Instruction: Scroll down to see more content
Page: traveler
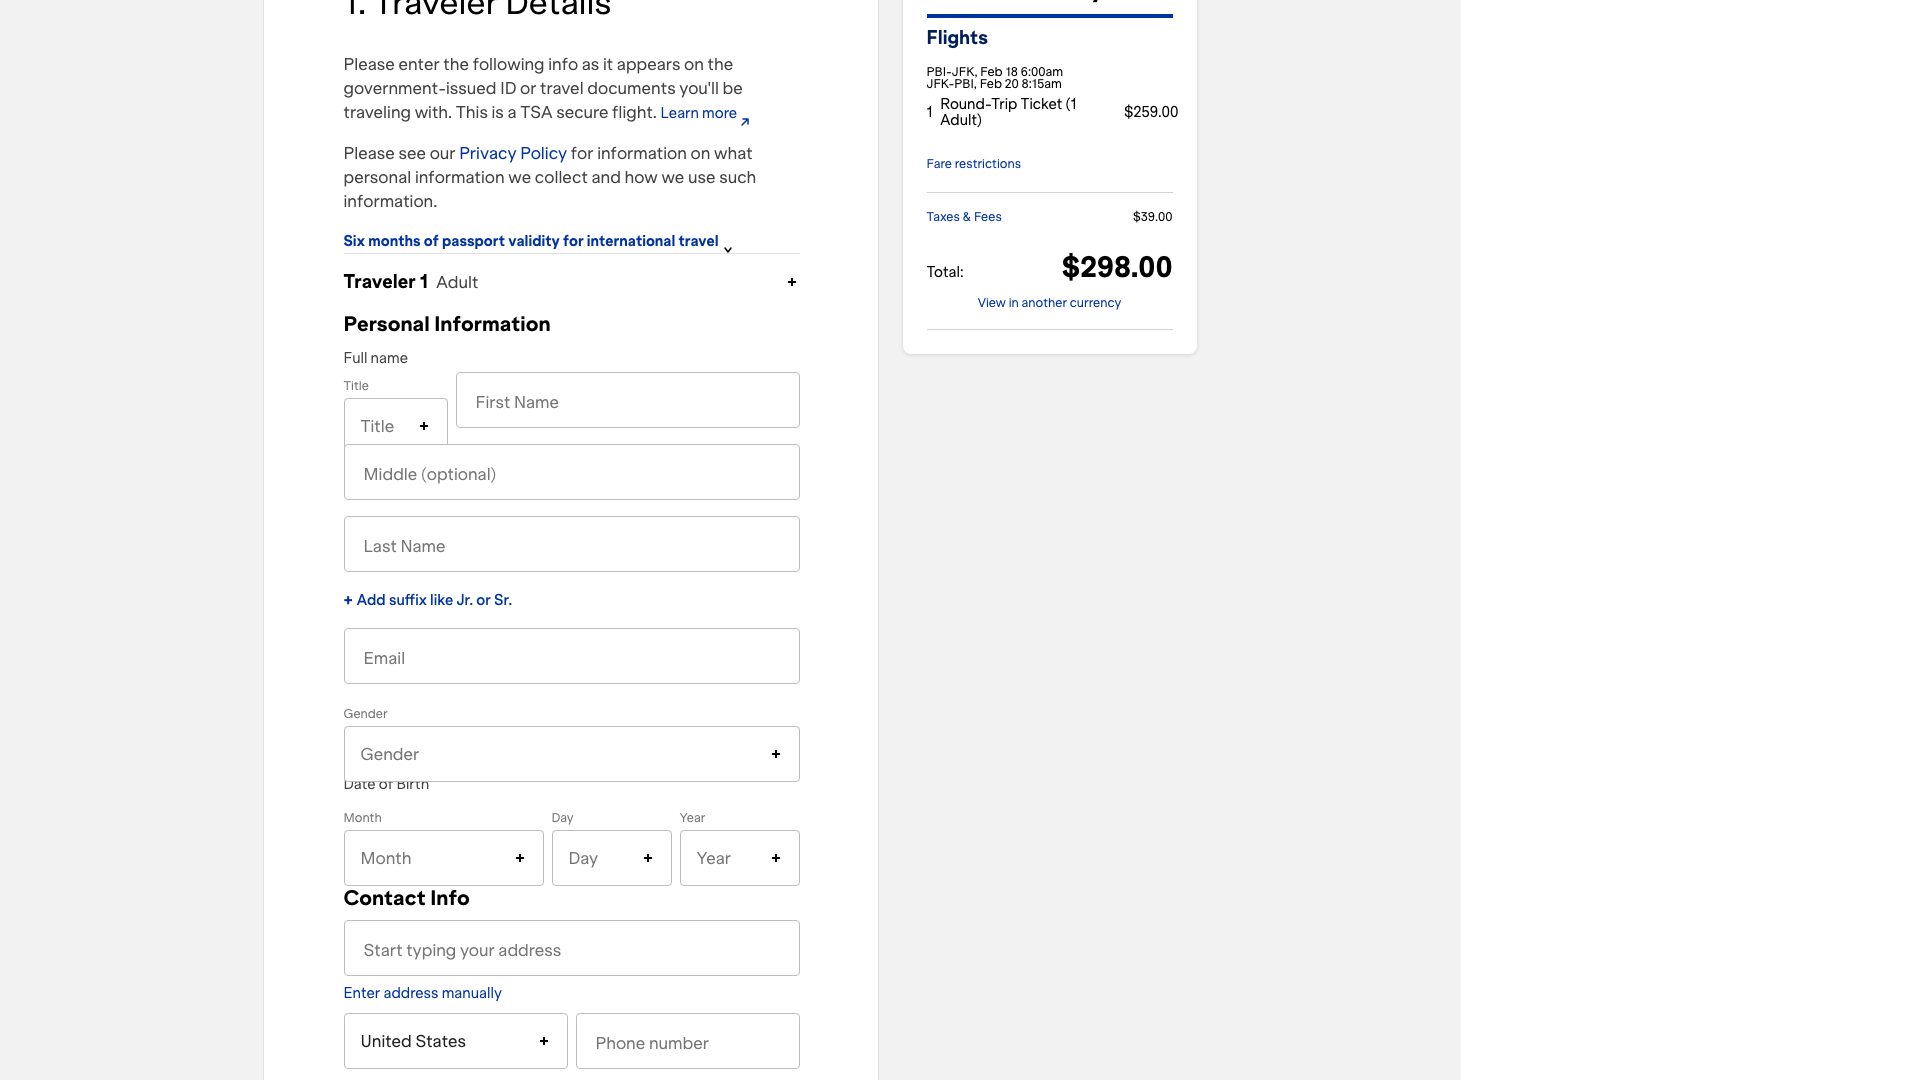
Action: scroll